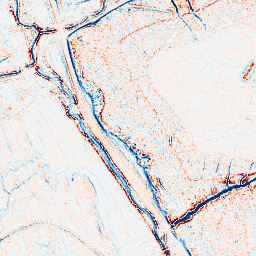
Category: edge_preserving
Decomposition family: anisotropic_diffusion
Decomposition parameters: iterations: 20
kappa: 100
gamma: 0.05
Upsampling method: sinc_blackman
Upsampling parameters: scale: 2
kernel_size: 16
Upsampling scale: 2